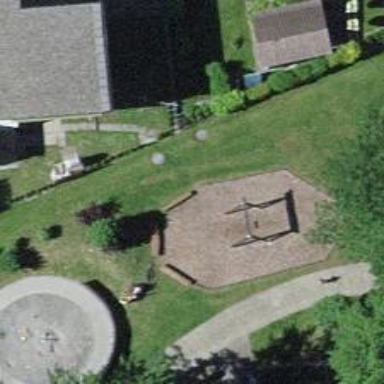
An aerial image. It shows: Playground area for leisure activities on the land.